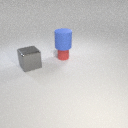
small red rubber cylinder below large blue rubber cylinder